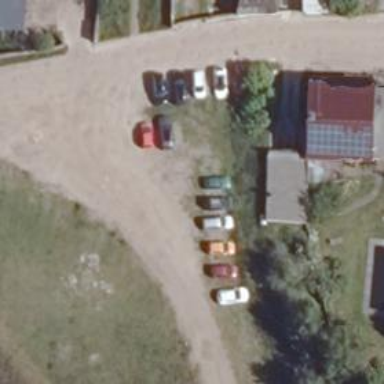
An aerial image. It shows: Parking area with surface.